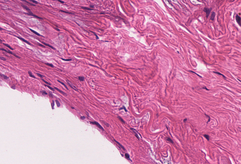
Tumor epithelial tissue: no
Tumor-associated stroma tissue: yes
Normal tissue: no